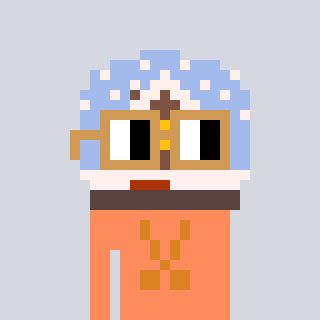
a pixel art character with square brown glasses, a snow globe-shaped head and a peachy-colored body on a cool background